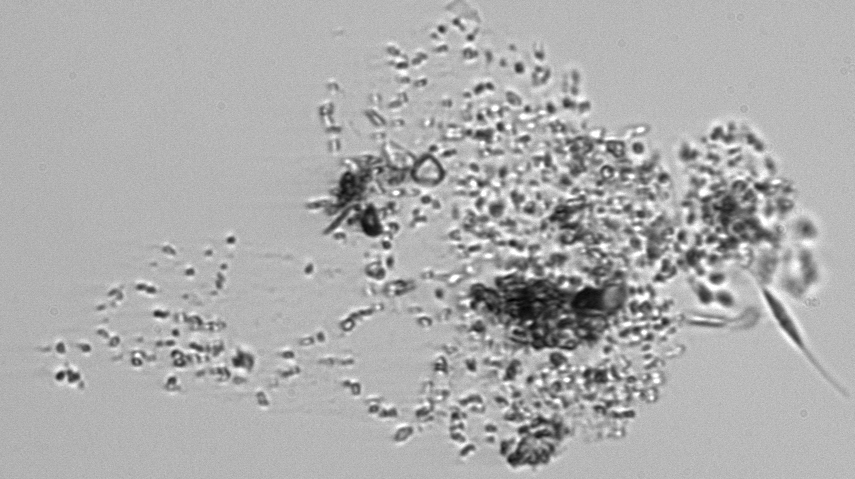
Label: Phaeocystis